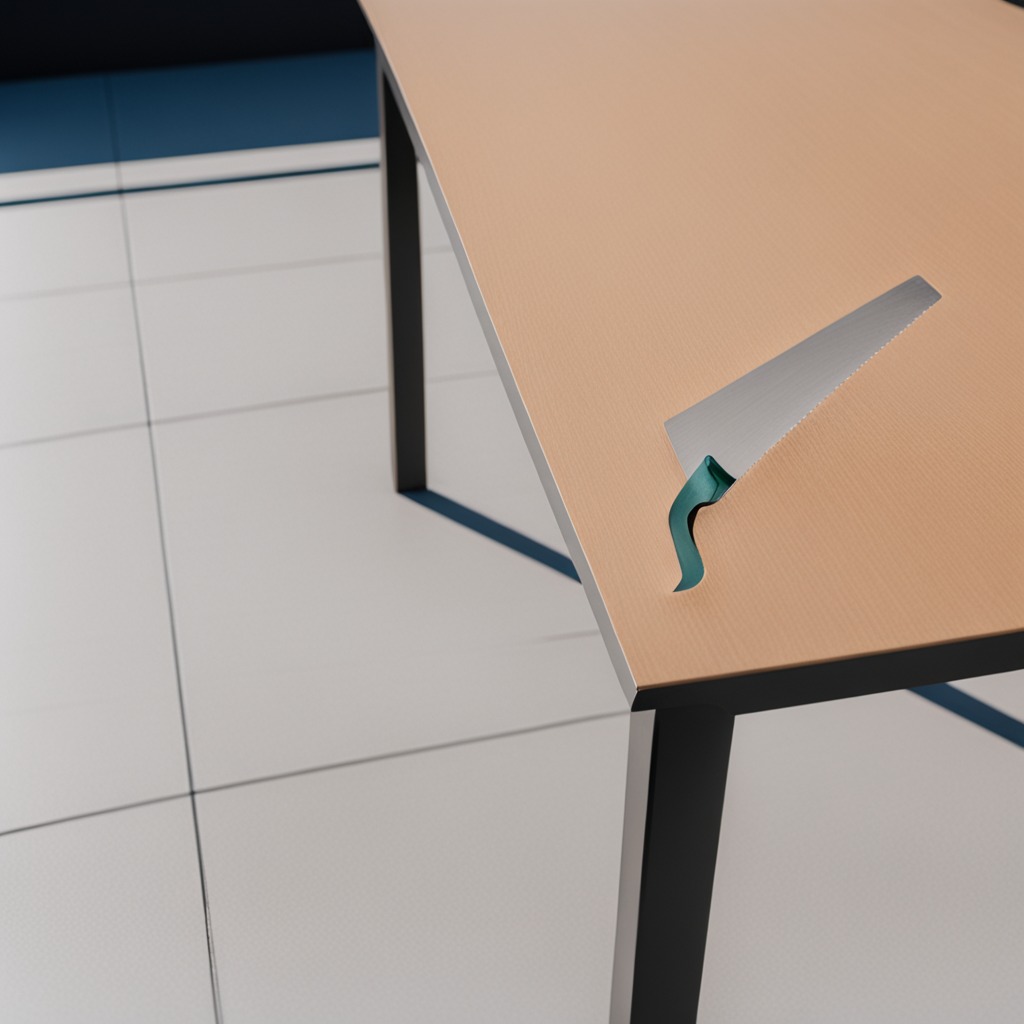
A metal saw lies on the table.